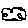
Label: cloud